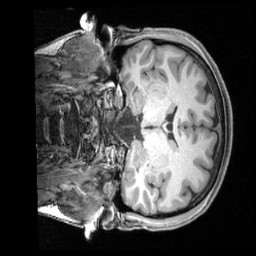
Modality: T1w
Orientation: coronal
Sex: female
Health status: ill
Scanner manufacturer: siemens
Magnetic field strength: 3 T
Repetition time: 2.4 s
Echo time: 0.00201 s